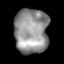
Tissue: lung
Cell type: Endothelial cells
Senescence score: 0.1906
Nuclear area (px): 1502
Mean DAPI intensity: 146.488